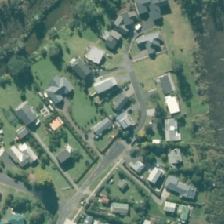
Land cover: urban_build_up